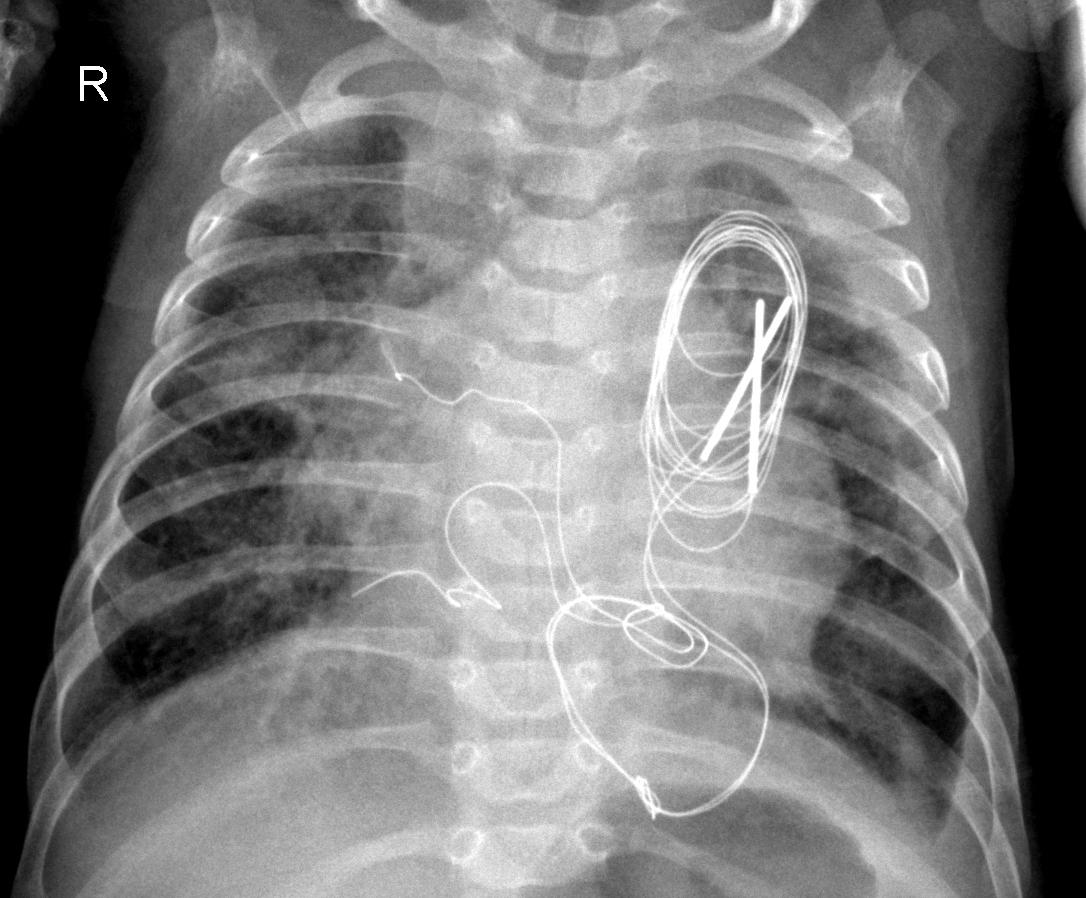
Diagnosis: PNEUMONIA